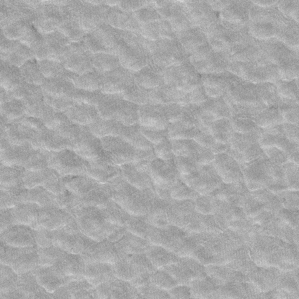
Label: frost